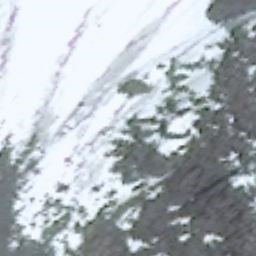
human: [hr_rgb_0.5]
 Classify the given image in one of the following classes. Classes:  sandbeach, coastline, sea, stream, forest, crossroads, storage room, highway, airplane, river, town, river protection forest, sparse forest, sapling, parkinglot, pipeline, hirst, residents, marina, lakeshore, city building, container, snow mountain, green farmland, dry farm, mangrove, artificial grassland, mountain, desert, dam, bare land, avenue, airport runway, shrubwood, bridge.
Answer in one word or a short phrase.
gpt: snow mountain